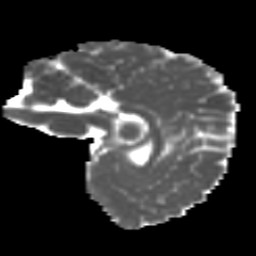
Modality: MD
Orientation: sagittal
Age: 13
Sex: male
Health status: ill
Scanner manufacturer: ge
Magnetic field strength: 3 T
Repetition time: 6.752 s
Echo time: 0.079 s